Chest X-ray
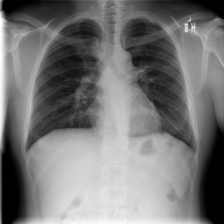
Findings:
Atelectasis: negative
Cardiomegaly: negative
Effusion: negative
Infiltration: negative
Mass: negative
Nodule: negative
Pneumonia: negative
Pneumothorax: negative
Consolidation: negative
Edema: negative
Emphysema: negative
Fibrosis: negative
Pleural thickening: negative
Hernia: negative